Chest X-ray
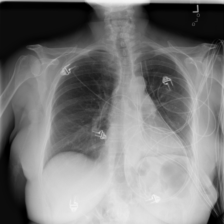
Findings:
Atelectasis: negative
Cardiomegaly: negative
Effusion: negative
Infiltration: negative
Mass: negative
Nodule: negative
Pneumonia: negative
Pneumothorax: negative
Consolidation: negative
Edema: negative
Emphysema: negative
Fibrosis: negative
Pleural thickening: negative
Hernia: negative